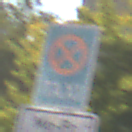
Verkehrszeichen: Taxenstand
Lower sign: ZeitangabenMitBeschraenkungAufWochentage2
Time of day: MorningAfternoon
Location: Outdoor (Urban)
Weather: Clear
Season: NotSpecified
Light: Natural